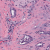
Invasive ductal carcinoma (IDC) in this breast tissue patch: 1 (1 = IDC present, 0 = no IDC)